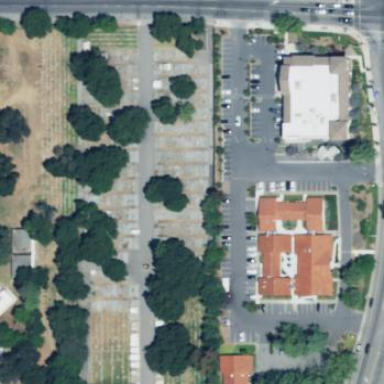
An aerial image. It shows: Graveyard area designated as cemetery.